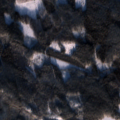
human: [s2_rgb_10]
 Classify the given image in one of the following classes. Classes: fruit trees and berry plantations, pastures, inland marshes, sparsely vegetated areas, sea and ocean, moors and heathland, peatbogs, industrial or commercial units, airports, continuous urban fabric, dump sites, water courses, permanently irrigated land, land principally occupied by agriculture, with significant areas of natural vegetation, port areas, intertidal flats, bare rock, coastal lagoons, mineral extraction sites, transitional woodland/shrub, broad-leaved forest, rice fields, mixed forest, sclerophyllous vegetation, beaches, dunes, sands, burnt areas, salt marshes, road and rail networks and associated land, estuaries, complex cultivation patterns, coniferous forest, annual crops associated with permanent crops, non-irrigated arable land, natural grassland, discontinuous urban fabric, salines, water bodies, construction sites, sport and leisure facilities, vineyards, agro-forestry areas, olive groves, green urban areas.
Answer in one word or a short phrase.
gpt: coniferous forest, mixed forest, water bodies